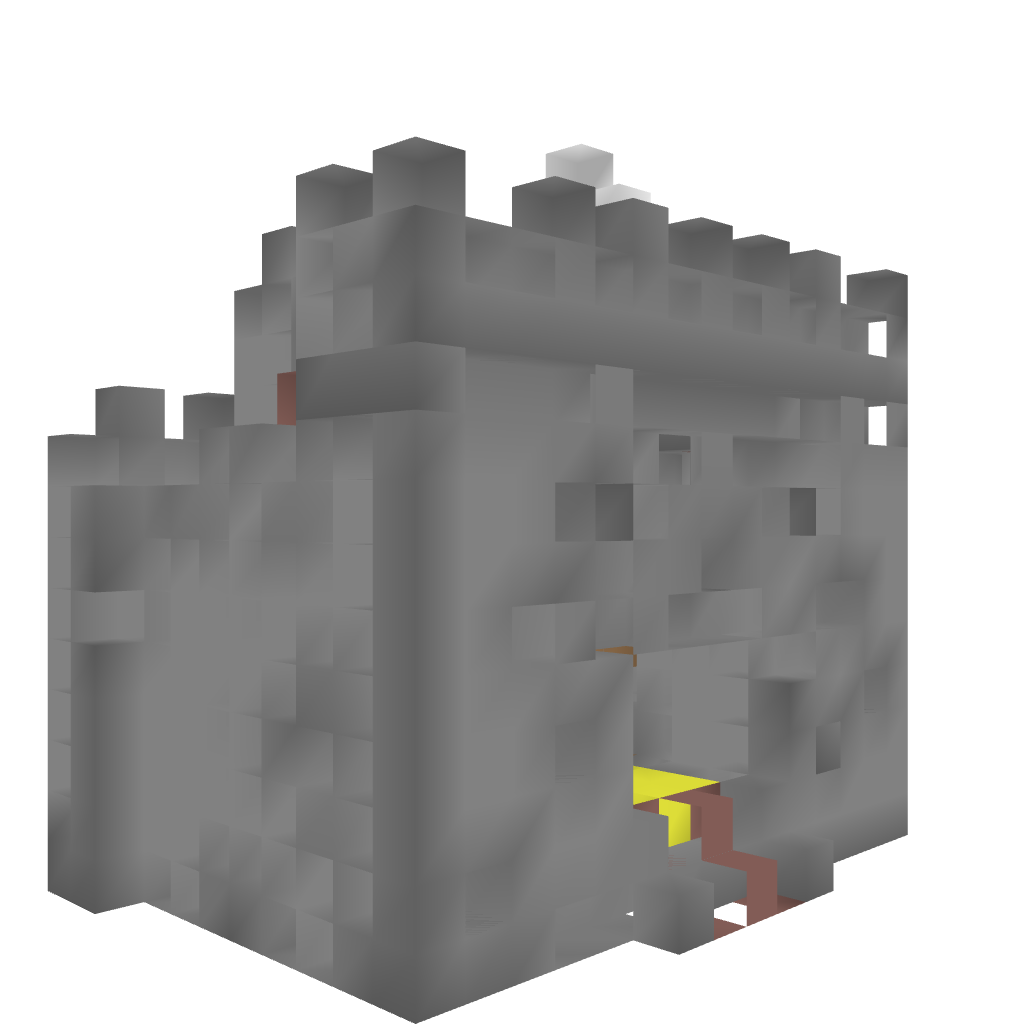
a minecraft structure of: Castle Gate good quality